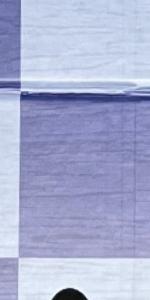
Label: Pawn_Black